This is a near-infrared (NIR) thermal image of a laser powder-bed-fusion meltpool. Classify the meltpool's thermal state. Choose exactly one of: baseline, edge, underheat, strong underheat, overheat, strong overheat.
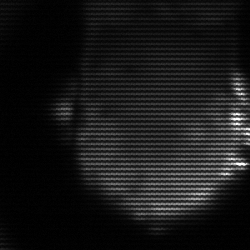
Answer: edge